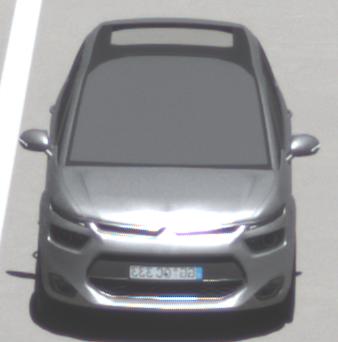
Make: Citroen
Model: Grand C4 Picasso VTi 120
Detailed model: Grand C4 Picasso (II)
Model produced from: 2013/10
Model produced until: 2015/02
Doors: 5
Color: white
Road condition: dry road
Daytime: midday
Contrast: high contrast